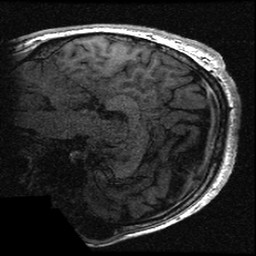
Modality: T1w
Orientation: sagittal
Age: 27
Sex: male